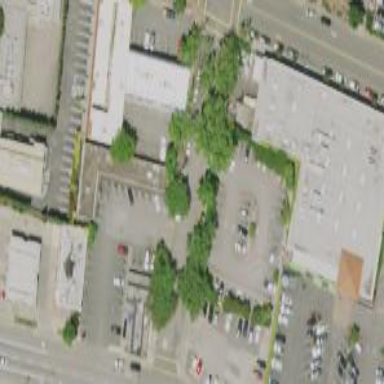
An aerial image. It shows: Retail area.